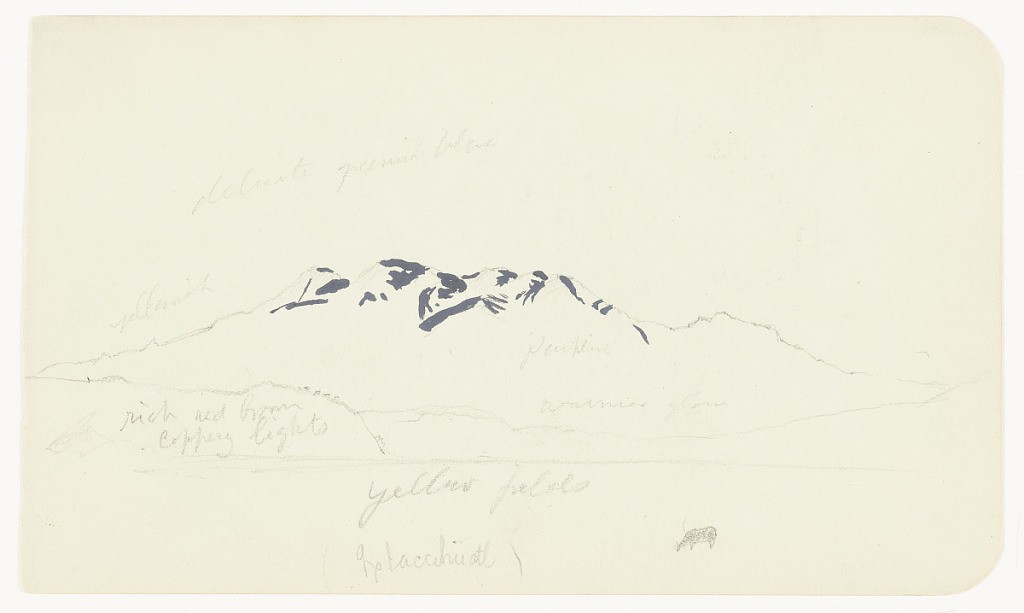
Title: Iztaccihuatl, Mexico
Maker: Frederic Edwin Church, American, 1826–1900
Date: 1883–1884
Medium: Graphite and oxidized white gouache on light green wove paper; verso: graphite
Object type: Drawing
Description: Landscape sketch showing a view of the volcano known as Iztaccihuatl, near Mexico City, Mexico. In the foreground at right, a single cow grazes in a flat field that extends into the middle distance, where it encounters rugged hills. Dominating the scene in the background at center is the volcano Iztaccihuatl. It's numerous rugged, sharp peaks are blanketed in fields of snow, here articulated in oxidized black gouache, which appears black.

Verso: Sketches from Mexico showing three views of rugged mountains. At upper right, a serrated mountain range is viewed across flat terrain, while lines frame the scene at left and below. At center left, a dark, barren mountain with two sharp peaks is visible. And at lower right, an extremely loose sketch of two rugged mountains is included.